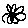
Label: flower